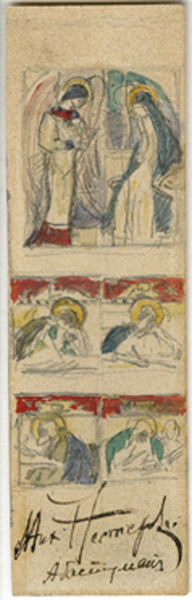
Titel: Preliminary design for the interior of Aleksandr Nevskii church in Abastumani (Georgia)
Künstler: Mikhail Nesterov
Standort: Amherst (Massachusetts, USA)
Institution: Mead Art Museum, Amherst College
Schlagwörter: blau, blue, church, men, people, priest, red, religious, white, women, black, dress, figures, gold, gray, green, old, painting, robe, sit, sitting, woman, yellow, bed, pictures, tapestry, brown, angel, angels, heaven, stone, sun, child, stand, drawing, paper, color, fabric, illustration, sketch, saint, writing, wings, virgin, small, madonna, clothes, design, plan, ink, rectangle, draft, jesus, drawings, coloured, vertical, watercolor, watercolour, art, signature, detail, pastel, pencil, religion, christ, aquarell, rough, wash, script, contrast, christian, maria, mary, fenster, clothing, saints, bible, blessing, series, standing, biblical, annunciation, engel, comic, scenes, mural, angle, zeichnung, words, marriage, image, concept, halo, skizze, archangel, holy, catholic, christus, sadness, michael, stained glass, announcement, fresko, flügel, halos, heiligenschein, hirte, nun, multiple, gabriel, visitation, nativity, outlines, colored pencil, tryptich, preliminary, signiture, buntstift, jezus, jezus christ, immaculate, immaculate conception, triptch, verkündung